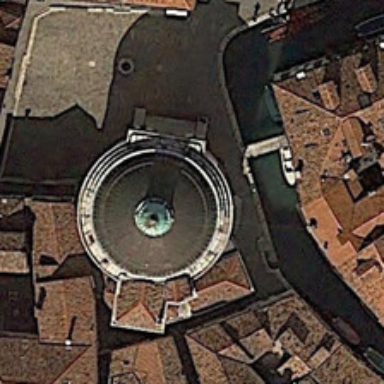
The church was surrounded by a large red roofed house .